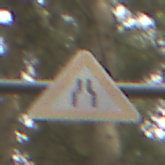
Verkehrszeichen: VerengteFahrbahn
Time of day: MorningAfternoon
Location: Outdoor (Nature)
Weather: Overcast
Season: Winter
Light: Natural